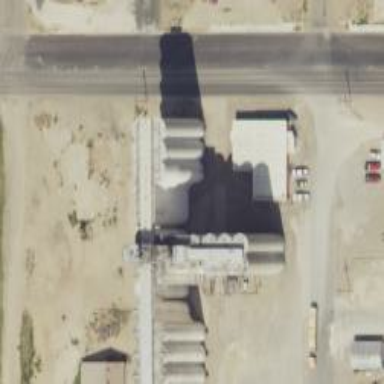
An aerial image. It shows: Silo building.